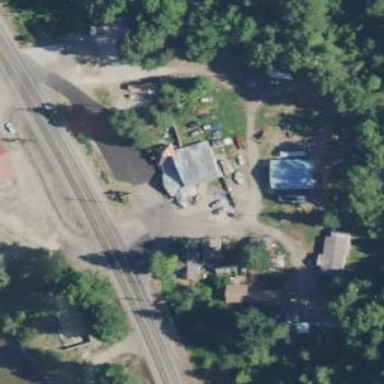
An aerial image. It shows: Convenience shop.